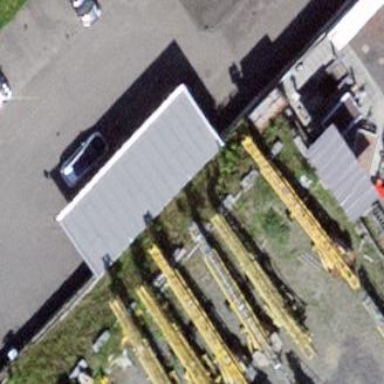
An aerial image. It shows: Car wash facility located inside building.